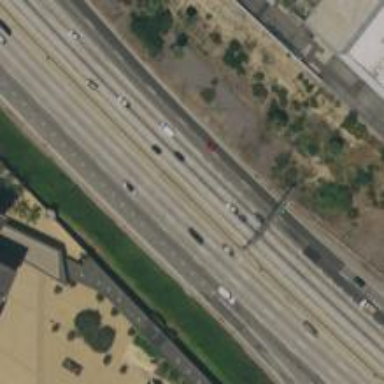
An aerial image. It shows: View of motorway.